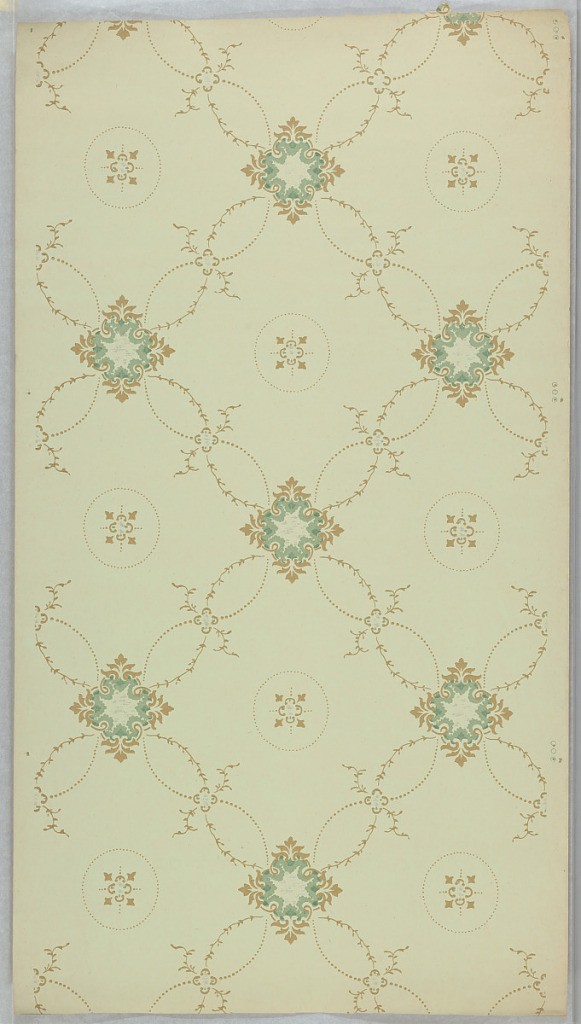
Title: Ceiling paper
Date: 1905–1915
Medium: Machine-printed paper, liquid mica
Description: Trellis pattern with foliate scroll and dotted lines, square floral motifs at intersections, with a circular motif filling the void. Printed on a light green ground.